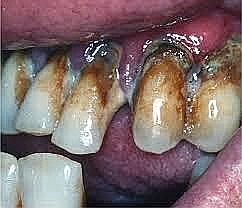
Condition: Gingivitis